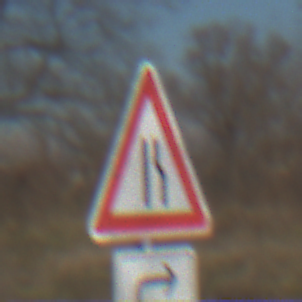
Verkehrszeichen: EinseitigVerengteFahrbahnRechts
Zusatzzeichen unten: RichtungsangabeDurchPfeile5
Umgebung: Outdoor, Nature
Tageszeit: MorningAfternoon
Wetter: PartlyCloudy
Licht: Natural
Jahreszeit: NotSpecified
Kontrast: HighContrast